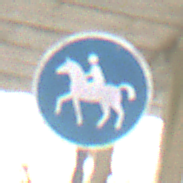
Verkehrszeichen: Reitweg
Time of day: MorningAfternoon
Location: Roofed (Suburban)
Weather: PartlyCloudy
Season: Winter
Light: Natural